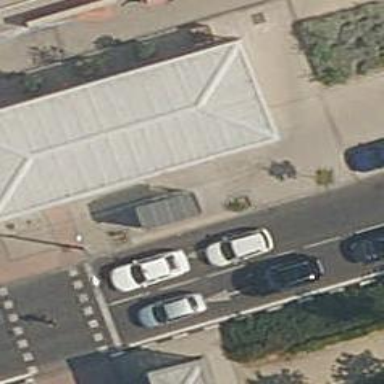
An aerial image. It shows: Bus stop with platform for public transport.